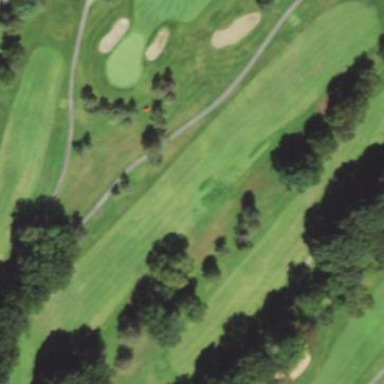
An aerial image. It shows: Golf fairway surrounded by grass.